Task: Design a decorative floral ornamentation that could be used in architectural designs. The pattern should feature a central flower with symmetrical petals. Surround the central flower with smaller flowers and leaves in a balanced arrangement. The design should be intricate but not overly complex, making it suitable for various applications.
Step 338:
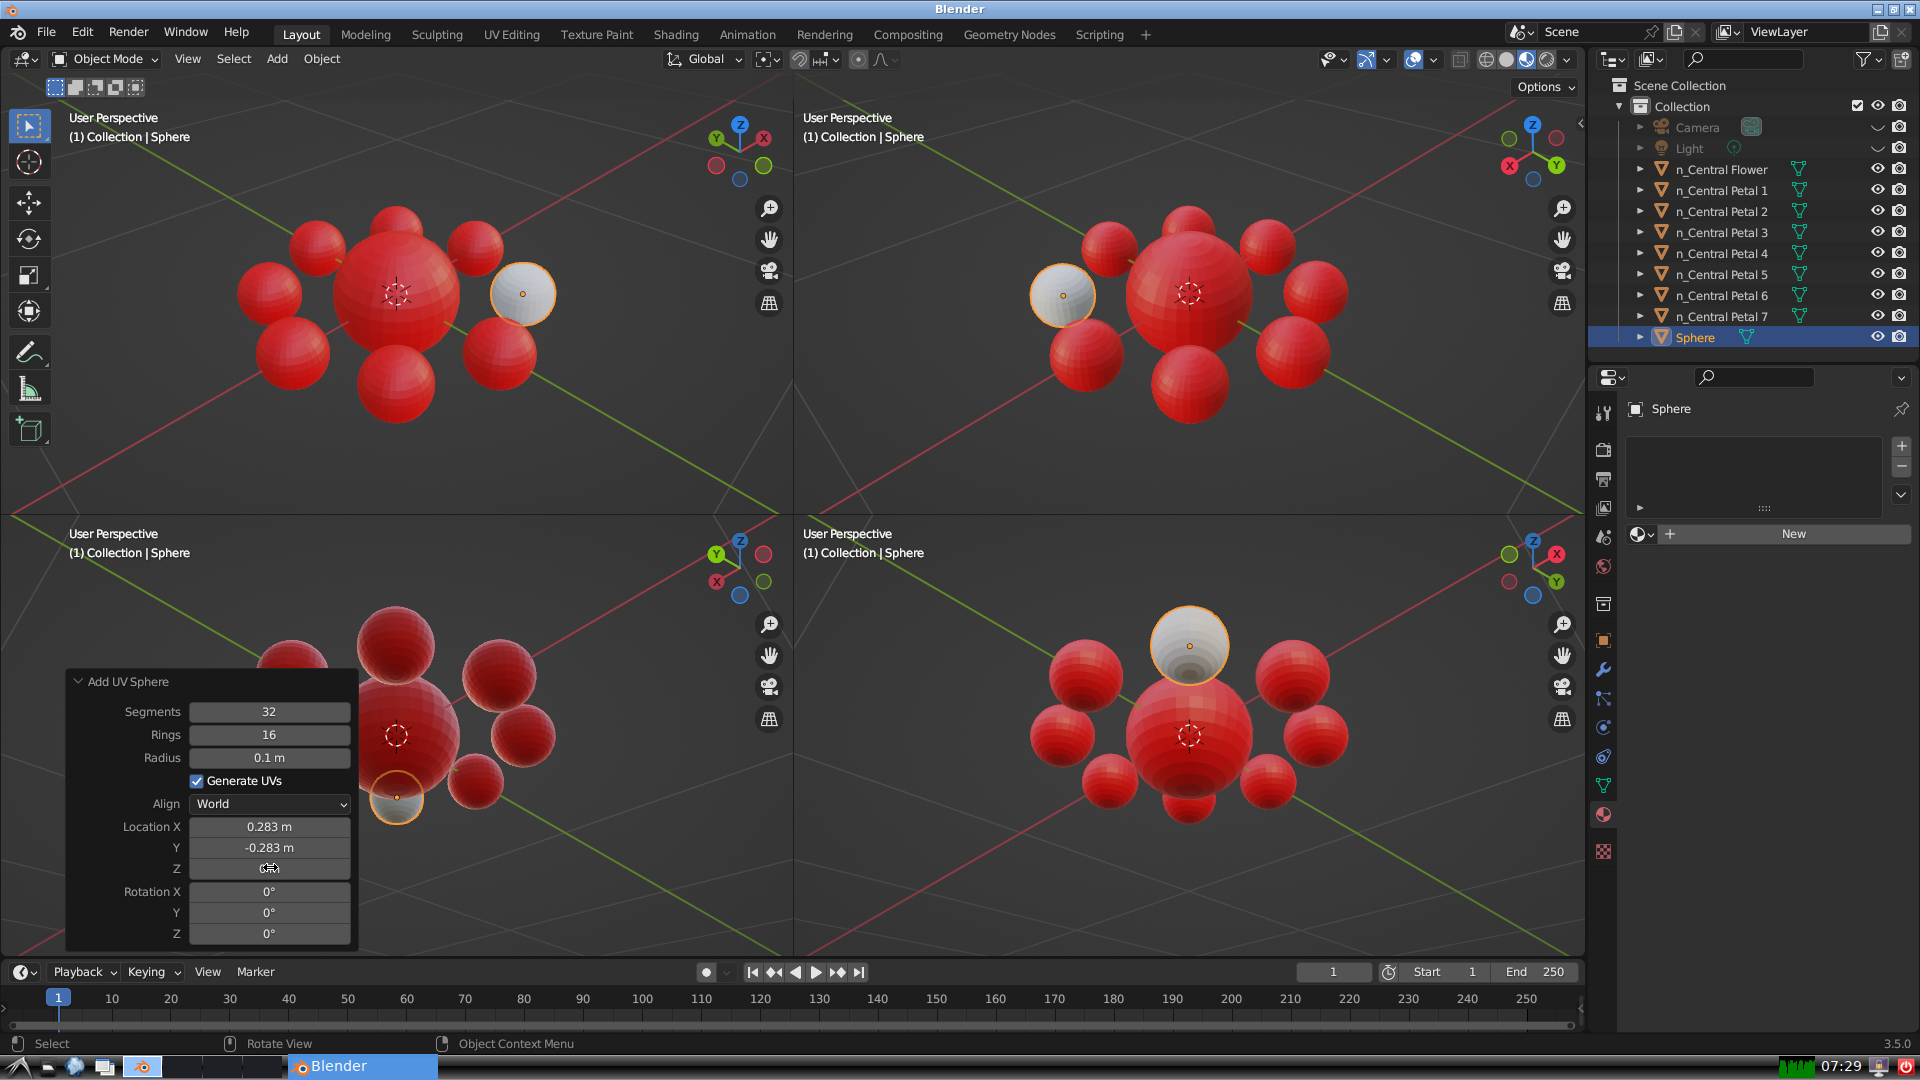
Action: click: no